Question: I want to call a method that opens and displays a dialog window asking a question and then returning the answer. This is my attempt at that, but so far it fails.
Observe code:
'''
using System;
using System.Windows.Forms;
class mainClass {
static public void Asker() {
var uInput = MessageBox.Show(
"Do you like people?",
"Sir Askscelot",
MessageBoxButtons.YesNo,
MessageBoxIcon.Question
);
return uInput;
}
static void Main() {
var result = Asker();
if (result == DialogResult.No) {
Console.WriteLine("Why?!");
}
else {
Console.WriteLine("Good thing!");
}
}
}
'''
Observe error:

Note: I am kind of new to C# so I don't know if there are more things wrong with my code other than this error I am getting.
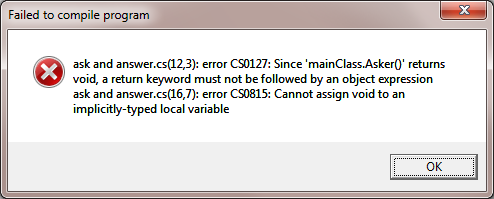
Answer: The return type of 'Asker' is listed as 'void' in your code, which means that method returns no result. However you are returning a 'DialogResult' from it - which is an error. A method cannot return a value and not return a value.
Your 'Asker' method needs to be declared as:
'''
static public DialogResult Asker() {
'''